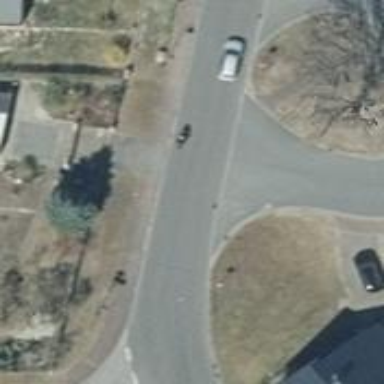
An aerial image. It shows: Tertiary road with asphalt surface.